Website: lowes
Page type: review-order
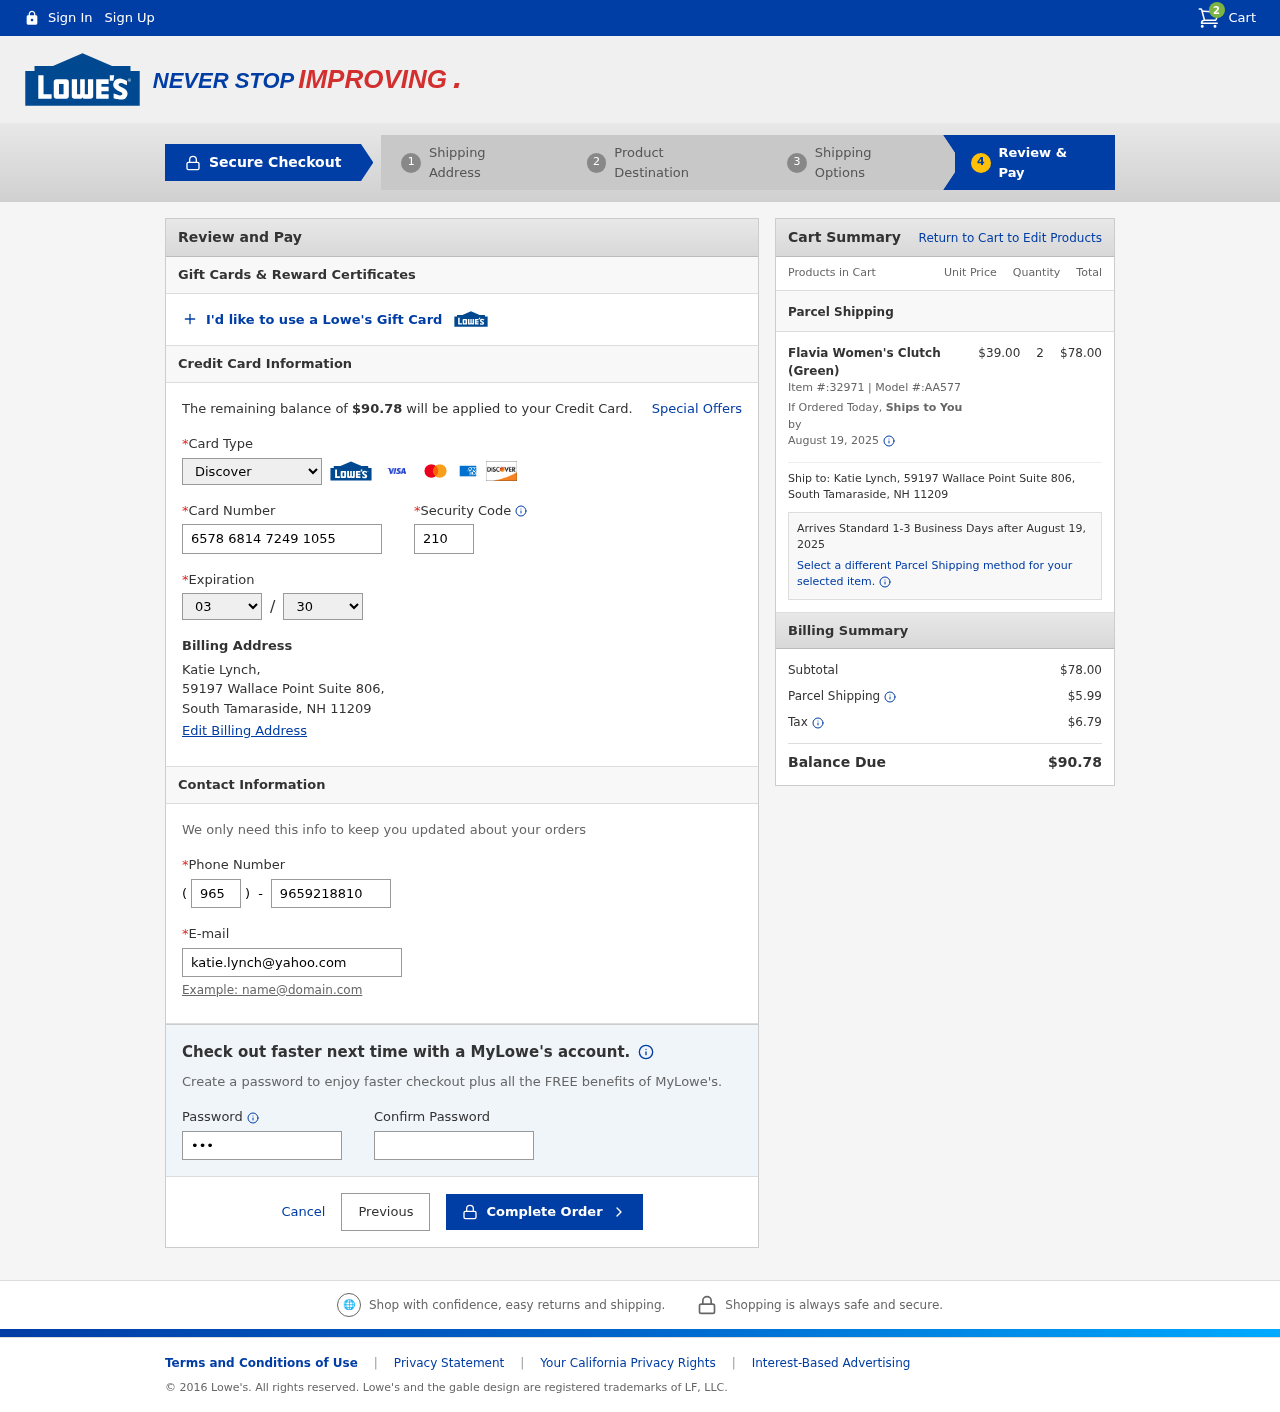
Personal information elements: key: PII_CARD_CVV
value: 210
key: PII_CARD_EXPIRY_MONTH
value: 03
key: PII_CARD_EXPIRY_YEAR
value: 30
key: PII_CARD_NUMBER
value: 6578 6814 7249 1055
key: PII_CARD_TYPE
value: Discover
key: PII_CITY
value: South Tamaraside
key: PII_EMAIL
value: katie.lynch@yahoo.com
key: PII_FULLNAME
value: Katie Lynch,
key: PII_PHONE
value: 9659218810
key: PII_PHONE_AREA
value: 965
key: PII_POSTCODE
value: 11209
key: PII_STATE_ABBR
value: NH
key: PII_STREET
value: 59197 Wallace Point Suite 806
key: PII_STREET
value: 59197 Wallace Point Suite 806,
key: PII_FULLNAME2
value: Katie Lynch
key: PII_POSTCODE_FULL
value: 11209
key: PII_CITY_STATE
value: South Tamaraside, NH
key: PII_CITY_STATE_ZIP
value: South Tamaraside, NH 11209
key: PII_POSTCODE_NUMERIC
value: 11209
Product elements: key: PRODUCT1_NAME
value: Flavia Women's Clutch (Green)
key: PRODUCT1_PRICE
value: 39
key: PRODUCT1_QUANTITY
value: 2
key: PRODUCT1_ITEM_NUMBER
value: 32971
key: PRODUCT1_MODEL_NUMBER
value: AA577
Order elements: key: ORDER_NUM_ITEMS
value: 2
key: ORDER_TOTAL
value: $90.78
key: ORDER_SHIPPING_DATE
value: August 19, 2025
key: ORDER_SUBTOTAL
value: $78.00
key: ORDER_SHIPPING_DATE2
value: August 19, 2025
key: ORDER_SUBTOTAL2
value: $78.00
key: ORDER_SHIPPING_COST
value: $5.99
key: ORDER_TAX
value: $6.79